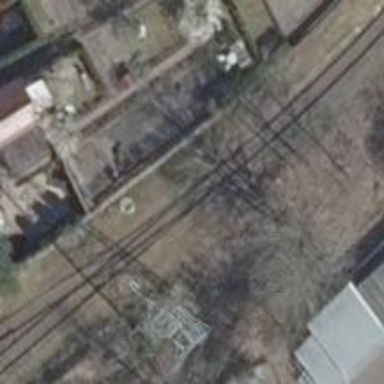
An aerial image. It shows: Railway switch.